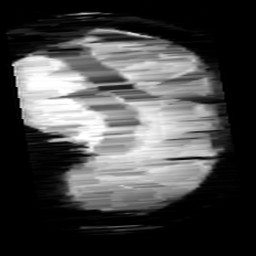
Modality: minIP
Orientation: sagittal
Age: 12
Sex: male
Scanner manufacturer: siemens
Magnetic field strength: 3 T
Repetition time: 0.027 s
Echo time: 0.02 s